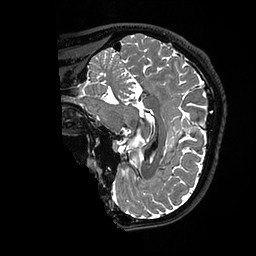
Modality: T2w
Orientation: sagittal
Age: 39
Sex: male
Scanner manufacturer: ge
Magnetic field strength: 3 T
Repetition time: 3.202 s
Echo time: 0.06703 s